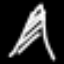
Label: The Eiffel Tower